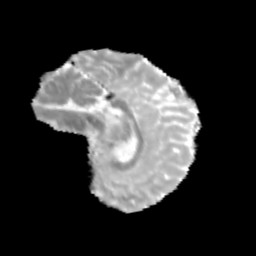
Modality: MD
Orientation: sagittal
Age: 13
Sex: female
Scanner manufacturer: siemens
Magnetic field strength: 3 T
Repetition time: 3.8 s
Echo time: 0.07 s